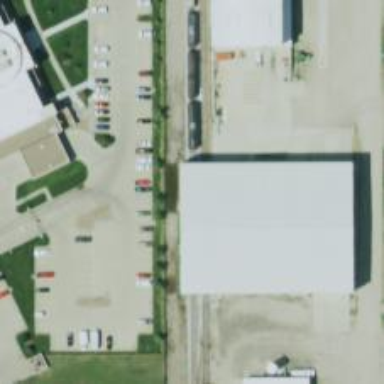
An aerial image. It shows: Railway siding for service.